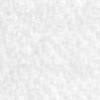
Label: no_change